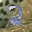
Label: 2